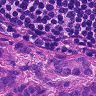
Metastatic tissue present: yes